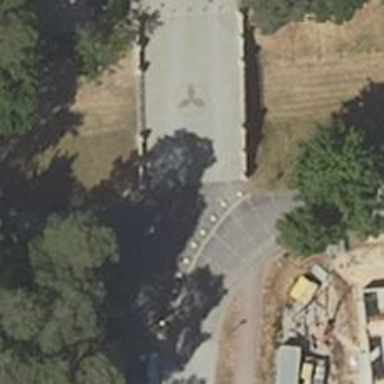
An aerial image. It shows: Pedestrian bridge.